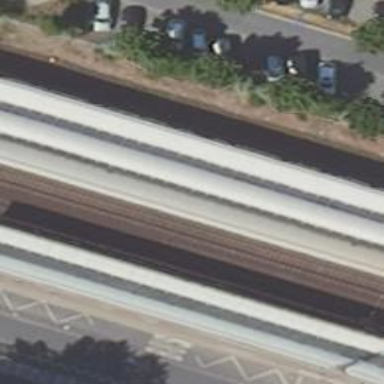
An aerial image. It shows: Railway stop with public transport stop position.